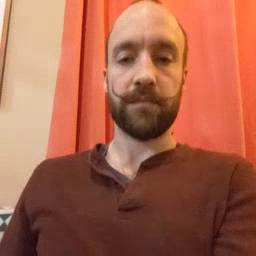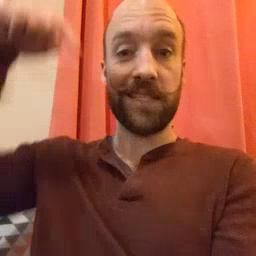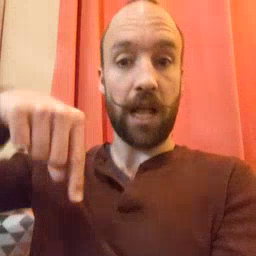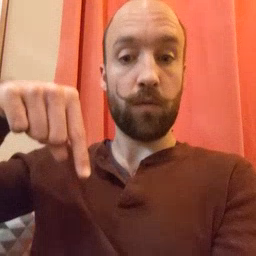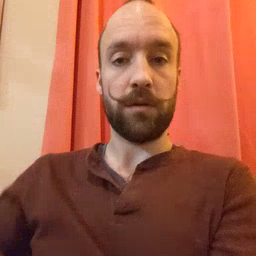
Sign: down